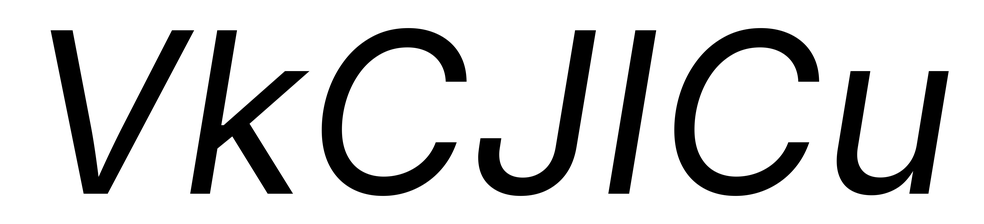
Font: Inter-Italic_Italic